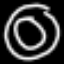
Label: donut